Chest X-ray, PA view. Patient: 73 years old, sex F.
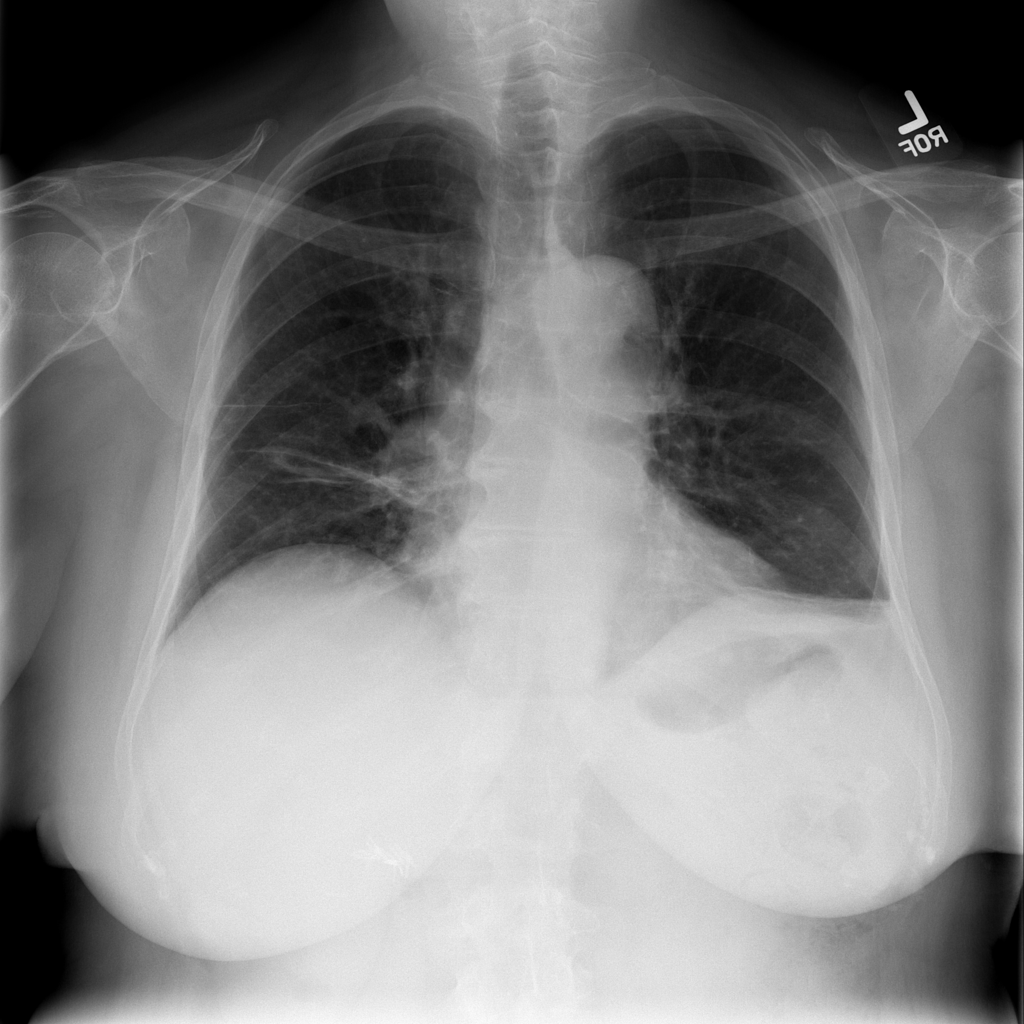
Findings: No Finding